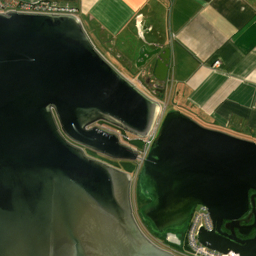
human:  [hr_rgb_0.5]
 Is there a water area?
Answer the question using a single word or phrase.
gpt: yes

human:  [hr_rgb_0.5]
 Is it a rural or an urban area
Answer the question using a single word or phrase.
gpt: rural

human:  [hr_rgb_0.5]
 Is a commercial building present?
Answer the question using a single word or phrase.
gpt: no

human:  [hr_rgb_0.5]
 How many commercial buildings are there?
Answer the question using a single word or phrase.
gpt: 0

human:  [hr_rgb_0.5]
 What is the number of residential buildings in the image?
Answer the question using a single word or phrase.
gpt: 158

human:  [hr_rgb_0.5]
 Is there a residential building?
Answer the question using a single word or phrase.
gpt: yes

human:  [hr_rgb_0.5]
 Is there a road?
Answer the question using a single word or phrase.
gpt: yes

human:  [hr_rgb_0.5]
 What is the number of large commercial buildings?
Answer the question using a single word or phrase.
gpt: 0

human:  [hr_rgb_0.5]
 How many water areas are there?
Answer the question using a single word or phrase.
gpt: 15

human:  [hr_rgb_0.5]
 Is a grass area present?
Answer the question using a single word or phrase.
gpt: yes

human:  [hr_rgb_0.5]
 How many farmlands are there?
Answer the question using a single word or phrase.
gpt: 19

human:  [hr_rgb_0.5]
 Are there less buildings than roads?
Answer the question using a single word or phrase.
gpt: no

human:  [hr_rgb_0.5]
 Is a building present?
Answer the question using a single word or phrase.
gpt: yes

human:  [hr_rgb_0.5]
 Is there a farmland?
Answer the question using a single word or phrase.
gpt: yes

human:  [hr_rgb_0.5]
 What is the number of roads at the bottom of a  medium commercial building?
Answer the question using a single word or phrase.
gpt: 0

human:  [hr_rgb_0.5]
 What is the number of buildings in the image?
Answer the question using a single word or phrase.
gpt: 161

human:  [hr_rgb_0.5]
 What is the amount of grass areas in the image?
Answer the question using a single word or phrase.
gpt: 55

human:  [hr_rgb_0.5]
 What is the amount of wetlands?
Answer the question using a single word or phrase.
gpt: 4

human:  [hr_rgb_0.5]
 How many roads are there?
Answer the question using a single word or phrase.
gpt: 116

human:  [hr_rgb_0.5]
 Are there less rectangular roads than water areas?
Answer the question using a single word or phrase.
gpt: yes

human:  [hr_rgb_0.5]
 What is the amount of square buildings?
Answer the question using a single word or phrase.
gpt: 0

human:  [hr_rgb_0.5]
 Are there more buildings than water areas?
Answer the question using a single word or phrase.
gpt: yes

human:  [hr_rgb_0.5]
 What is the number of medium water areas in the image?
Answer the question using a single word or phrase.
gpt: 3

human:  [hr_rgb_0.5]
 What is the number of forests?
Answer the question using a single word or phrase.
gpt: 7

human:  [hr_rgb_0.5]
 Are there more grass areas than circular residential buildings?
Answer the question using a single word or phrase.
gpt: yes

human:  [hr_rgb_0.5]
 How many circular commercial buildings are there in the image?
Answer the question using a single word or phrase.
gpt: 0

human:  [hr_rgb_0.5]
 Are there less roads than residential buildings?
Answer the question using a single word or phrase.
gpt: yes

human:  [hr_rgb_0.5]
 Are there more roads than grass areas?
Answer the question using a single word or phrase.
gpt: yes

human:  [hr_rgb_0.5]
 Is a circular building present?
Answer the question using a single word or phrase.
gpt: no

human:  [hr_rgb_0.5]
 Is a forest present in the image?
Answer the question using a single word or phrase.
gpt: yes

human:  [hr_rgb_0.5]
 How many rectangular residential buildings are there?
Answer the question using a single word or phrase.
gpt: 93

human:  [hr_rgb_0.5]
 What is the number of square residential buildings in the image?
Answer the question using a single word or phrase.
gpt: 0

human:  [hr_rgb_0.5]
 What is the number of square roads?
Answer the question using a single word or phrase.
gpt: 0

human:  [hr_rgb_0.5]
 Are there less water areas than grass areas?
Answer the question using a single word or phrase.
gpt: yes

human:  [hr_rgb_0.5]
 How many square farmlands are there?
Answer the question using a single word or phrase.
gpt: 0

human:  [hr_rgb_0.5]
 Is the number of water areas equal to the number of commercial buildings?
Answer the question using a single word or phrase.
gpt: no

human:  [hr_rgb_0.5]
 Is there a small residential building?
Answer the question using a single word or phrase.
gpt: yes

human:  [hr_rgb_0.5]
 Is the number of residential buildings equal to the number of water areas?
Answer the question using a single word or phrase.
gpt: no

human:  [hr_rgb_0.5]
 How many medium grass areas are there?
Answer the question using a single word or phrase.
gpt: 4

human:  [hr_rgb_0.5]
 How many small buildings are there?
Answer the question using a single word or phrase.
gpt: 160

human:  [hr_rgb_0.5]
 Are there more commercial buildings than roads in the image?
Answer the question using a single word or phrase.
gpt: no

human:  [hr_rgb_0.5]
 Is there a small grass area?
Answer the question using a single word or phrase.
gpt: yes

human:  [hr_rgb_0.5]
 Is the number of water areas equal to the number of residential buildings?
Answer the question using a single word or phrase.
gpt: no

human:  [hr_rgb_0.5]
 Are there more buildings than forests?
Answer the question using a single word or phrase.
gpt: yes

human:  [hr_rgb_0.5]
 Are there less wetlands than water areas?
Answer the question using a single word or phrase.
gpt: yes

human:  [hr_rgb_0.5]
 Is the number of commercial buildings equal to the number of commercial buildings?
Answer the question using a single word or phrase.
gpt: yes

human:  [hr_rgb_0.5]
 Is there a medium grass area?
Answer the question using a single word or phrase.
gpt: yes

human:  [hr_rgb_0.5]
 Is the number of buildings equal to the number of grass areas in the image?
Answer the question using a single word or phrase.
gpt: no

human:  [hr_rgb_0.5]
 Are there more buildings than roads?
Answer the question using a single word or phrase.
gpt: yes

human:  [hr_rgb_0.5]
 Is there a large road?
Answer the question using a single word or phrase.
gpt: no

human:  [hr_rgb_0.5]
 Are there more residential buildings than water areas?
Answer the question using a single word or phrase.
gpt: yes

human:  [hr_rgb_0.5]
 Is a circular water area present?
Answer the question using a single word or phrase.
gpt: yes

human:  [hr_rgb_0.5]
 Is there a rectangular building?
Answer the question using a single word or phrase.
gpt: yes

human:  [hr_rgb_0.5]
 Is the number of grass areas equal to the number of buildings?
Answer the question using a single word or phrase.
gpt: no

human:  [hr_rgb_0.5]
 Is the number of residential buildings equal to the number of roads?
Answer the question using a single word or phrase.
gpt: no

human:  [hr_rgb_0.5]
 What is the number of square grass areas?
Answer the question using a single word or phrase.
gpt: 0

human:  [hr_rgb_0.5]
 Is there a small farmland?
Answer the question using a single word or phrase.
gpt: no

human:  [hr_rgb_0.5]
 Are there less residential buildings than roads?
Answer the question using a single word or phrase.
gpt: no

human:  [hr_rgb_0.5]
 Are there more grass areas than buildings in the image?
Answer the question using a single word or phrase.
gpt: no

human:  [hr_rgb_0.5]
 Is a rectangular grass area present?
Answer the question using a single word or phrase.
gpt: yes

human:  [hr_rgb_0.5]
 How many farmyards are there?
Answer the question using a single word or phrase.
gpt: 1

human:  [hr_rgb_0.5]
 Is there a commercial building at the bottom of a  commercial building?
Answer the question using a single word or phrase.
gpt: no

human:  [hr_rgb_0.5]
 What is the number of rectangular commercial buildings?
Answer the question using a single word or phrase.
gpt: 0

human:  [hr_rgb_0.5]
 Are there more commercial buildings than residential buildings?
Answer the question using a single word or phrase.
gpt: no